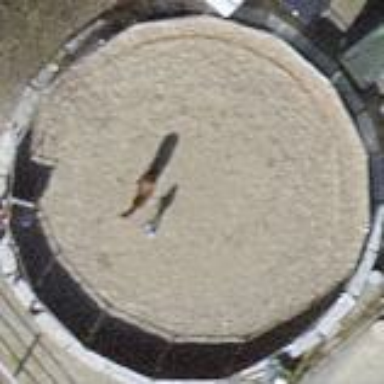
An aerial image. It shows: Equestrian pitch for leisure land use.